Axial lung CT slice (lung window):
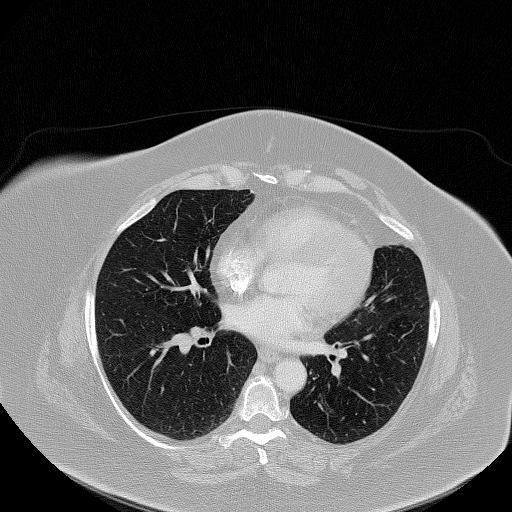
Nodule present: no